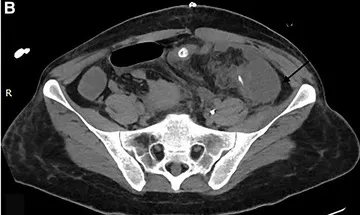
(B) Abdomen CT scan intraabdominal fluid collections at the left paracolic getter measuring about 4.5 x 4.5 x 10 cm (arrow) with adjacent smaller one measuring about 3 x 4.5 x 5 cm.
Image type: radiology (ct)